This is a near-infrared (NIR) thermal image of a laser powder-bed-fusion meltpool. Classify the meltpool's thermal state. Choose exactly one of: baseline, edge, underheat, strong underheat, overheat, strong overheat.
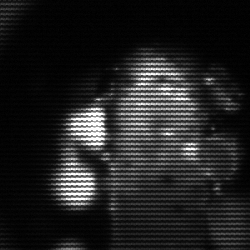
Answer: strong underheat